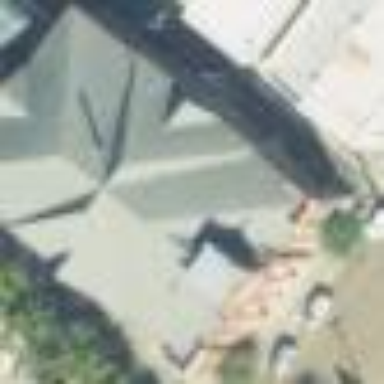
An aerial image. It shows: Building.